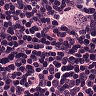
Metastatic tissue present: no